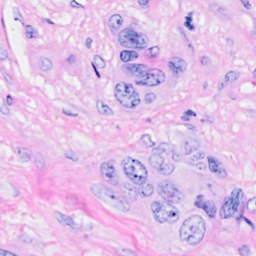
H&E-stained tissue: Breast